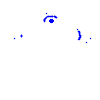
Particle: pion